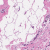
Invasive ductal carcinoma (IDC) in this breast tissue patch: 0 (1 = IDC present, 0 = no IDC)